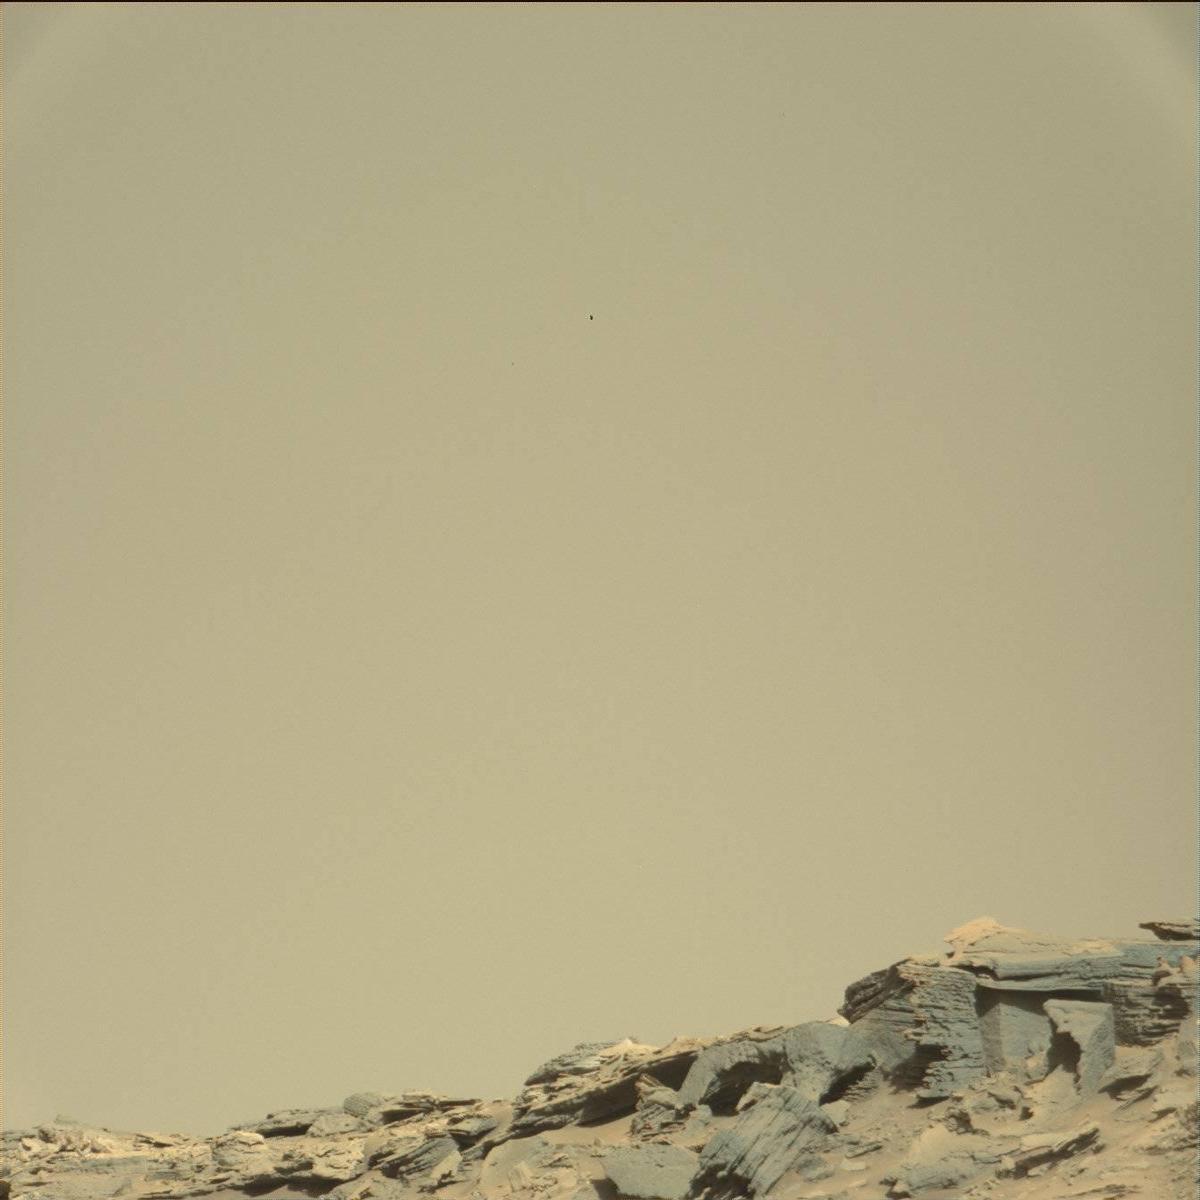
Terrain classes present: Bedrock, Sand / Soil, Sky